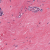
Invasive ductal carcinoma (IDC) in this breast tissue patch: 0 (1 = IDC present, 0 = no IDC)